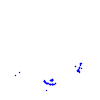
Particle: kaon